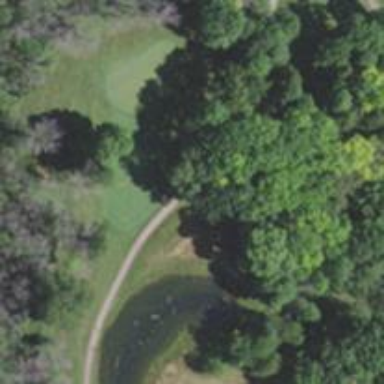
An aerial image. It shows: Service road used as golf cart path.